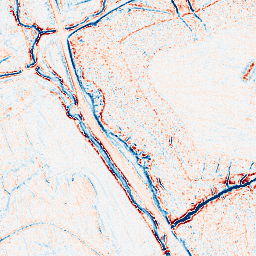
Category: edge_preserving
Decomposition family: anisotropic_diffusion
Decomposition parameters: iterations: 5
kappa: 50
gamma: 0.15
Upsampling method: linear_exact
Upsampling parameters: scale: 4
Upsampling scale: 4